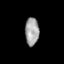
Tissue: skin
Cell type: Epithelial cells
Senescence score: 0.7173
Nuclear area (px): 378
Mean DAPI intensity: 161.405